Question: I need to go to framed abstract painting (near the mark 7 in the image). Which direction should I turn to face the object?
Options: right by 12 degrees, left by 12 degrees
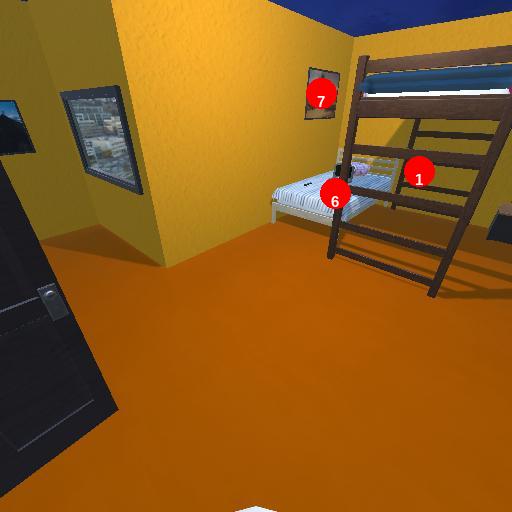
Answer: right by 12 degrees